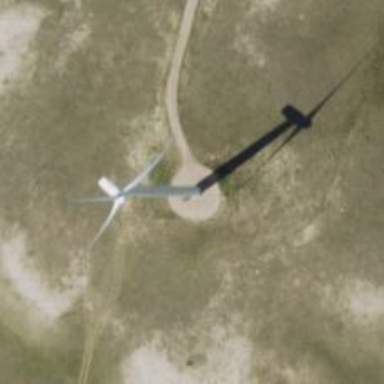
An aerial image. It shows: Wind turbine generating power.